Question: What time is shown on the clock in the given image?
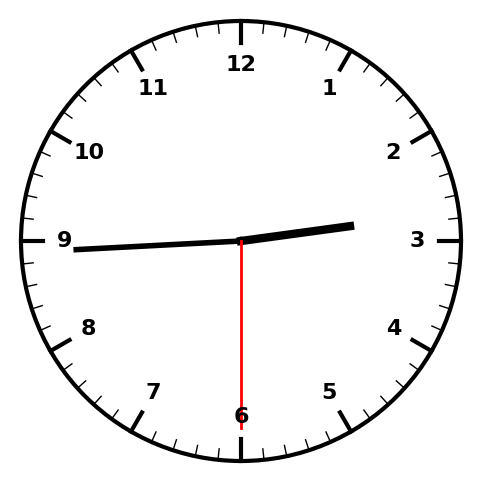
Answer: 02:44:30